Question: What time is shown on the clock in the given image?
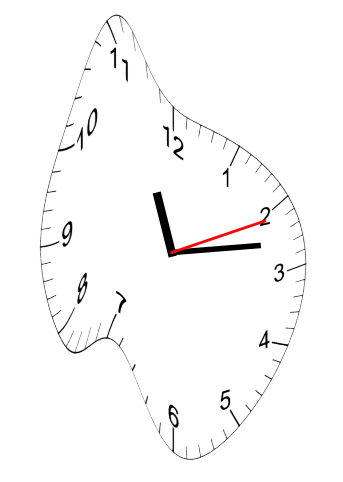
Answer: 11:13:11